Interaction volume radius: 5 \u00c5
Interaction volume height: 10 \u00c5
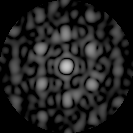
Disorder parameter: 0.4971